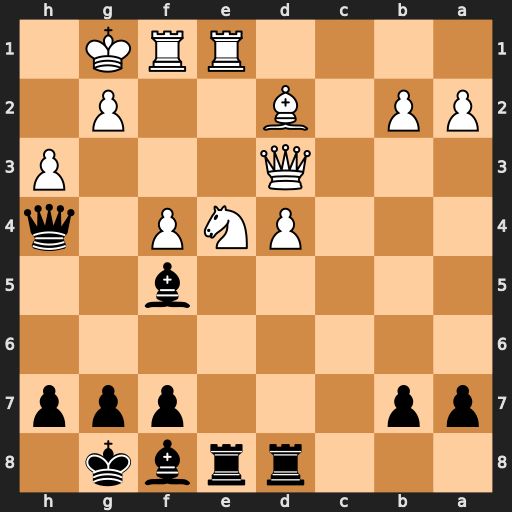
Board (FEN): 3rrbk1/pp3ppp/8/5b2/3PNP1q/3Q3P/PP1B2P1/4RRK1
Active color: b
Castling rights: -
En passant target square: -
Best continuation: Qe7 Qb5 Bxe4